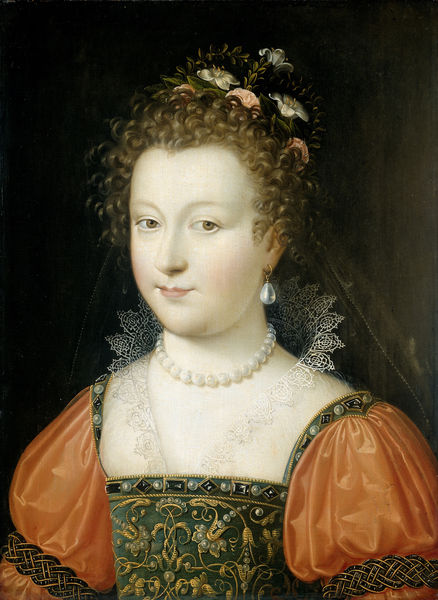
Titel: Portret van een vrouw
Standort: Amsterdam
Institution: Rijksmuseum
Schlagwörter: haut, braun, frau, frisur, ohrring, weiss, blüten, dame, schleier, jung, kragen, spitze, ärmel, portrait, porträt, adel, edelsteine, locken, perlen, puffärmel, renaissance, mieder, floral, ornamente, perlenkette, brokat, kostbare kleidung, adelig, blumen im haar, rote ärmel, lockenhochsteckfrisur